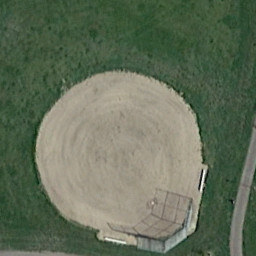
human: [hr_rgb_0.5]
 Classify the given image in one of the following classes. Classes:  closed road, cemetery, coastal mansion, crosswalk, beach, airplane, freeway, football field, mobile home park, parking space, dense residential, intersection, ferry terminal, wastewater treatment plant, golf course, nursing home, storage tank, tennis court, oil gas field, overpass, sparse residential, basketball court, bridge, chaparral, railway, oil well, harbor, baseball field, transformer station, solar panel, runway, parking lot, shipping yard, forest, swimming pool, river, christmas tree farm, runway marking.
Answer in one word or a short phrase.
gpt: baseball field